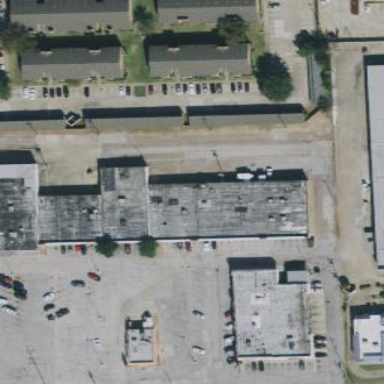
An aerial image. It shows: Retail building.